Question: Has anyone run into an issue in Google Chrome when applying a box shadow to a text input? I have this obscure issue where once in a while when typing in the input, the box shadow appears to double. I've tried several things but nothing seems to fix it. Worst of all, the issue is very inconsistent. The only thing that I can do to semi-consistently have this issue appear is reset the browser cache every time.

The CSS being applied to the input is as follows:
'''
input[type=text] {
padding: 7px 0 7px 10px;
height: 14px;
border: 1px solid #dadada;
-moz-border-radius: 2px;
-webkit-border-radius: 2px;
-o-border-radius: 2px;
-ms-border-radius: 2px;
-khtml-border-radius: 2px;
border-radius: 2px;
-moz-box-shadow: #e4e4e4 4px 5px 10px inset;
-webkit-box-shadow: #e4e4e4 4px 5px 10px inset;
-o-box-shadow: #e4e4e4 4px 5px 10px inset;
box-shadow: #e4e4e4 4px 5px 10px inset;
}
input[type=text]:focus {
outline: none;
}
'''
Here is a JSFiddle of the code in action. <URL>
Any insight would be greatly appreciated!
[Edit] The version of Chrome this is currently happening in is 14.0.835
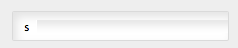
Answer: ## Interesting problem!
This is most definitely a Webkit bug. This only happens if you put 'outline: none;' on the focus pseudo-selector.
This is the only workaround I could find:
'''
input[type=text]:focus {
outline-color: rgba(255,255,255,0);
outline-offset: 10px;
}
'''
I tried various methods, such as 'outline-width: 0', or 'outline-color: transparent', but they didn't work.
<URL>